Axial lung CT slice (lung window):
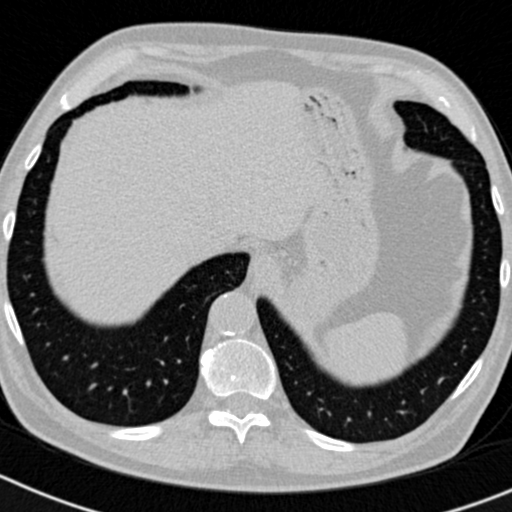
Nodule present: no